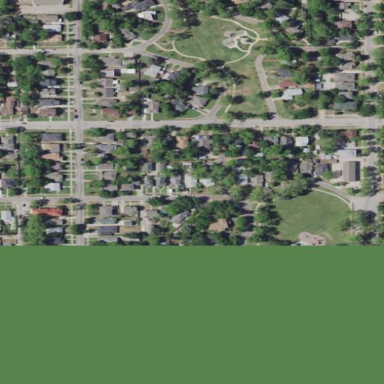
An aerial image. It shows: Neighborhood.